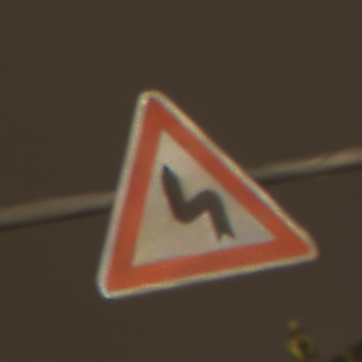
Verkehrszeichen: DoppelkurveZunaechstLinks
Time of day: Night
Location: Outdoor (Urban)
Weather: Overcast
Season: NotSpecified
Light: Artificial